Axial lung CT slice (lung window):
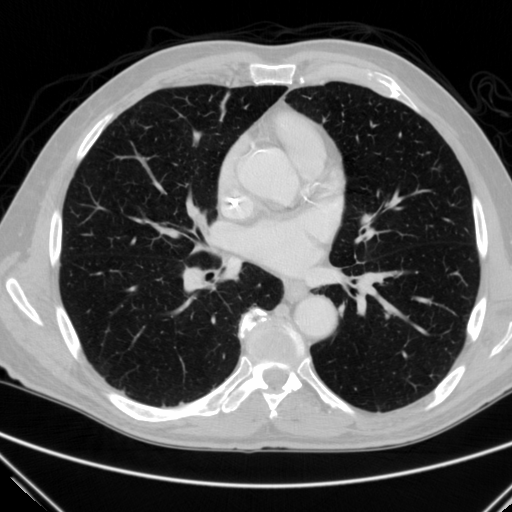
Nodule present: no